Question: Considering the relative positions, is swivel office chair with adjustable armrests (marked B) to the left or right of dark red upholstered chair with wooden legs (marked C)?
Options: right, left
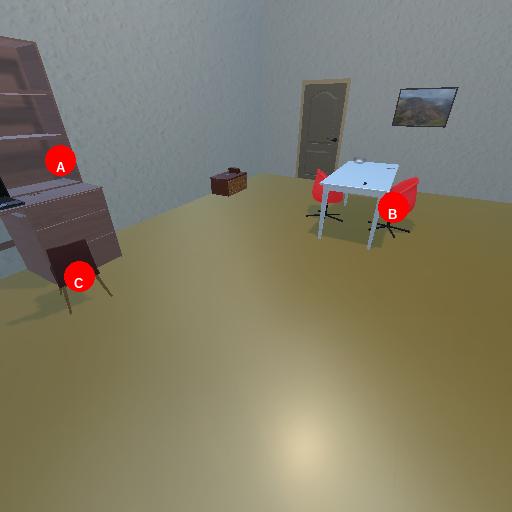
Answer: right